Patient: sex F, age 31
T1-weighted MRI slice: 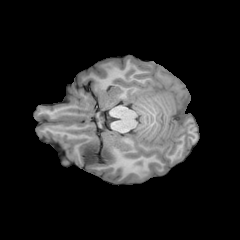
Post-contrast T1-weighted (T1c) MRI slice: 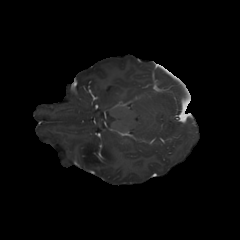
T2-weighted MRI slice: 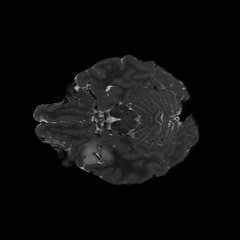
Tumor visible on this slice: yes
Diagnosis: Astrocytoma, IDH-mutant
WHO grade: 2